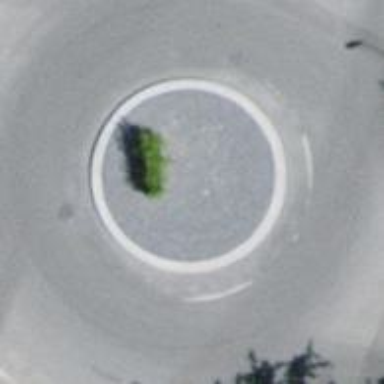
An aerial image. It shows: Primary highway with asphalt surface leading to roundabout.